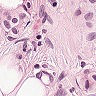
Metastatic tissue present: yes